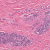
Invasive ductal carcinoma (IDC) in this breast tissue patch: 0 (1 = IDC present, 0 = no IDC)